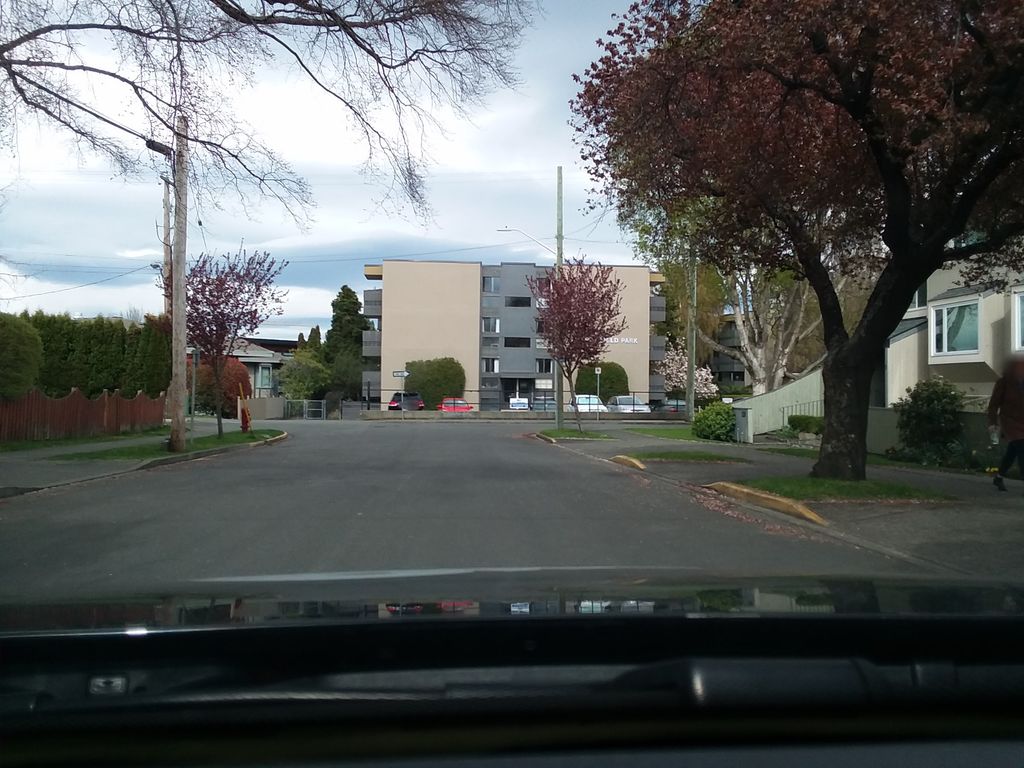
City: victoria